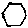
Label: hexagon